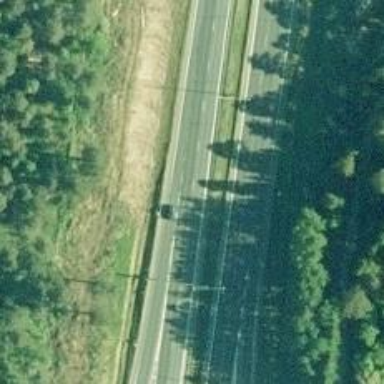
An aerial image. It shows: Motorway.